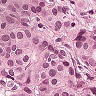
Metastatic tissue present: yes